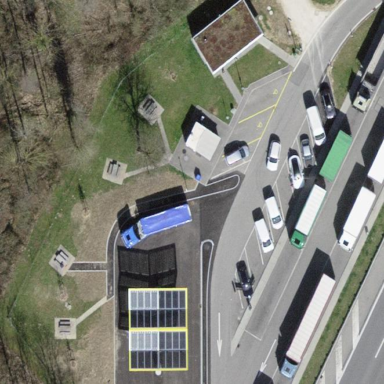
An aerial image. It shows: Rest area on the road.